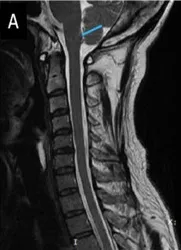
Post-treatment images (6 months after treatment). (A,B) Sagittal T2/STIR image of the cervicodoral MRI.
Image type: radiology (mri)